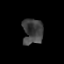
Tissue: prostate
Cell type: Myeloid cells
Senescence score: 0.3537
Nuclear area (px): 515
Mean DAPI intensity: 64.322